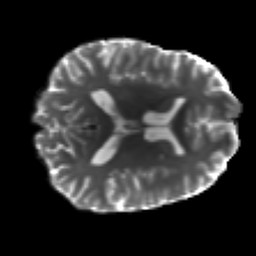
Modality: T2w
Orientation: axial
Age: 33
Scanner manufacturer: siemens
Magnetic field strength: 3 T
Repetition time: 4.52 s
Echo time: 0.084 s